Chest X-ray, AP view. Patient: 28 years old, sex F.
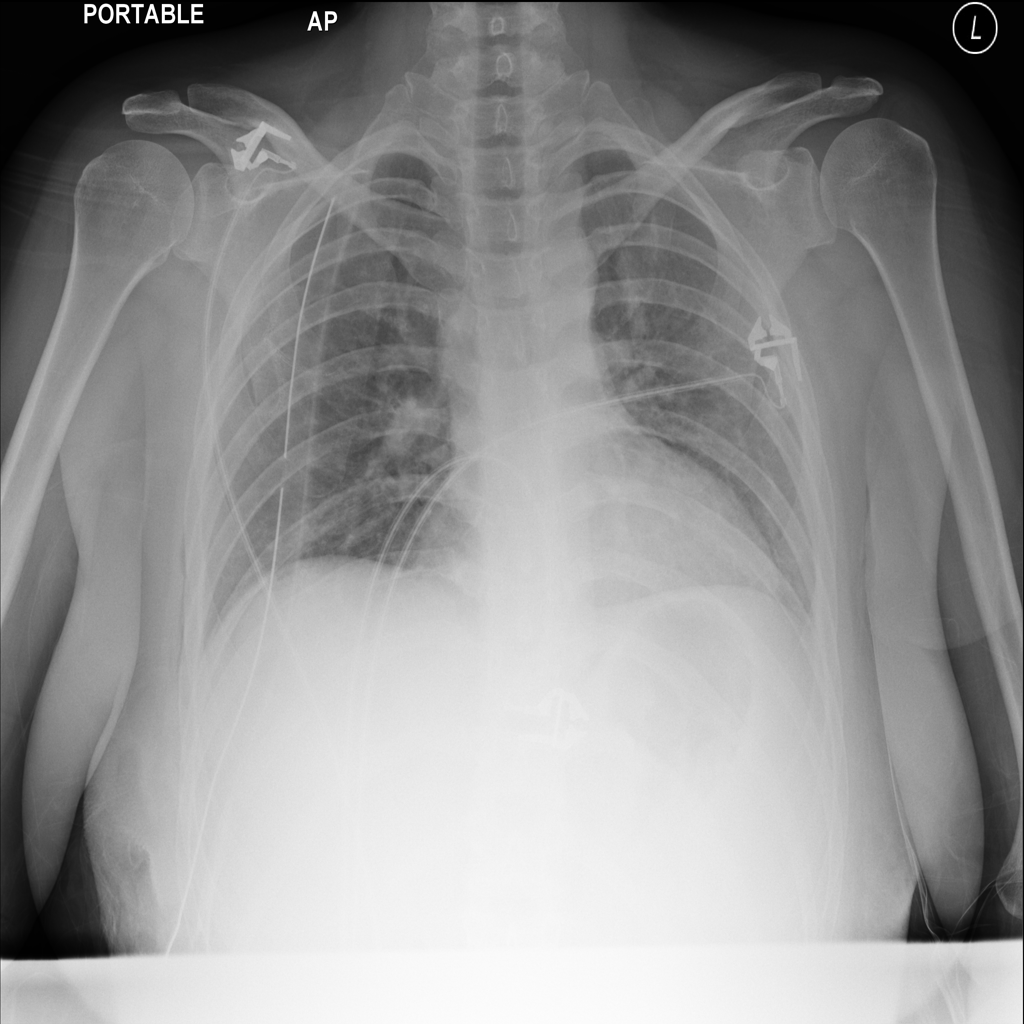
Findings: Emphysema